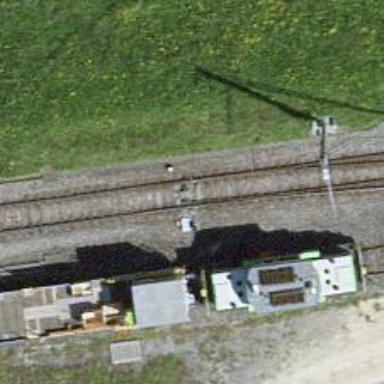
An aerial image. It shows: Railway switch.